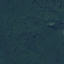
Land use / land cover class: Forest